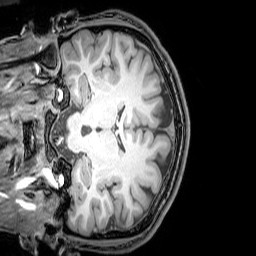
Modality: T1w
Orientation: coronal
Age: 21
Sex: male
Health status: healthy
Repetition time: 0.081 s
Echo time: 0.037 s